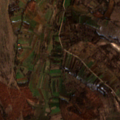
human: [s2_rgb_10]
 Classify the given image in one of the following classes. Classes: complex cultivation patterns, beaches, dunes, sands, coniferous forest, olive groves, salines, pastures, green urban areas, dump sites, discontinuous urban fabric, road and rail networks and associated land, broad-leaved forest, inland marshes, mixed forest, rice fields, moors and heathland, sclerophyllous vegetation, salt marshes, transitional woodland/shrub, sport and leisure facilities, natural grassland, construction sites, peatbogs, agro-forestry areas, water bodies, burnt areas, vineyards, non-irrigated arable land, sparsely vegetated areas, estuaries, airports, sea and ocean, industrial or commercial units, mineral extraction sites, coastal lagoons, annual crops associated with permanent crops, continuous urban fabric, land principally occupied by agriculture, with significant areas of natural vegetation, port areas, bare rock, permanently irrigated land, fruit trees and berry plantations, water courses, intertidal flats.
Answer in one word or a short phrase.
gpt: non-irrigated arable land, pastures, land principally occupied by agriculture, with significant areas of natural vegetation, broad-leaved forest